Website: crate-barrel
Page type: store-pickup
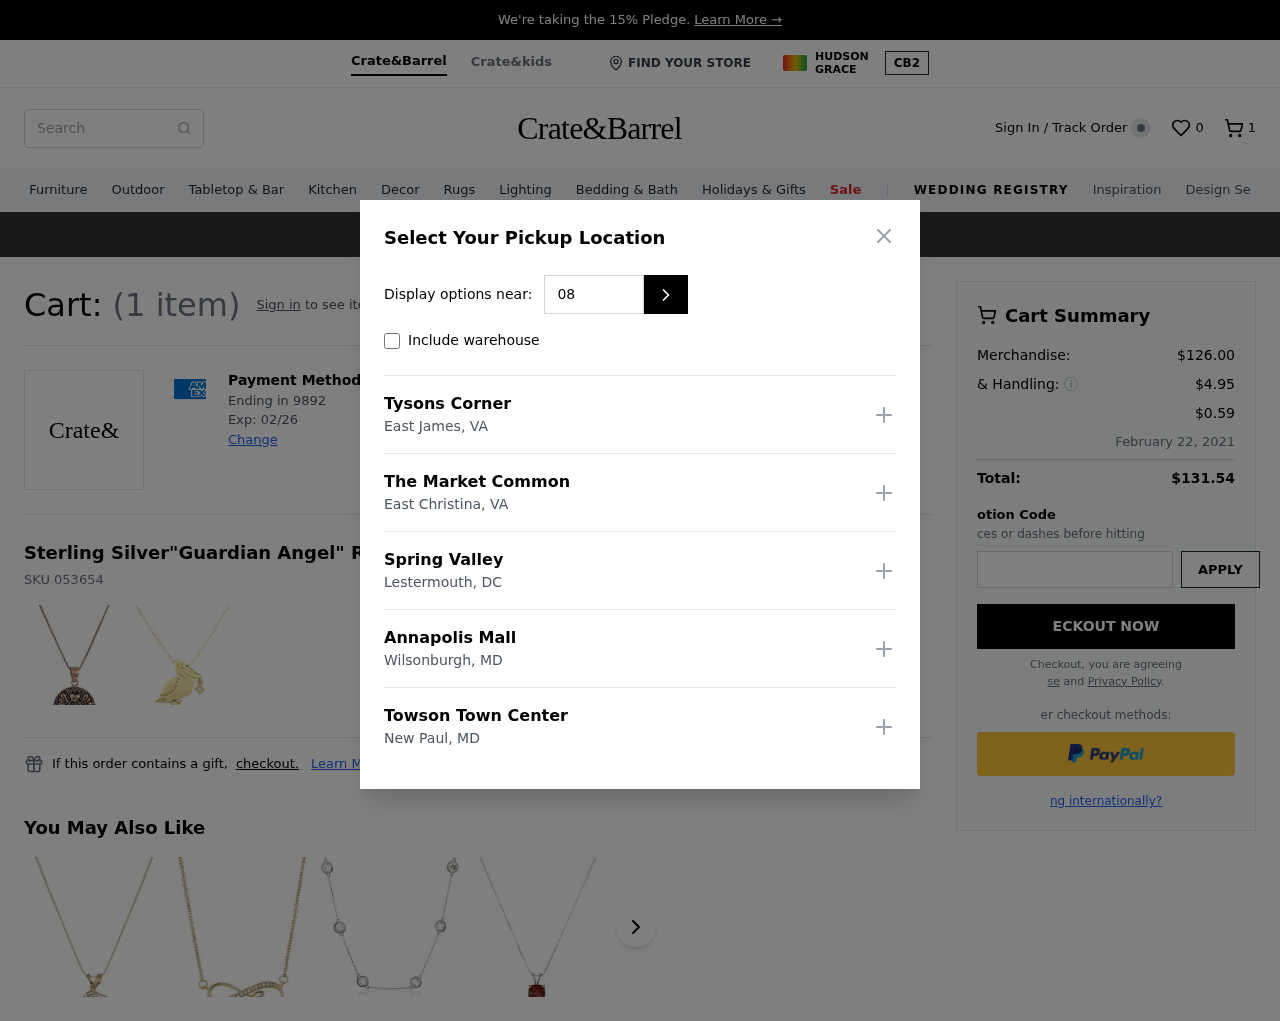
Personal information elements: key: PII_CARD_EXPIRY
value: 02/26
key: PII_CARD_LAST4
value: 9892
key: PII_LOCATION1_CITY
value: East James
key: PII_LOCATION1_NAME
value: Tysons Corner
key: PII_LOCATION1_STATE
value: VA
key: PII_LOCATION2_CITY
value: East Christina
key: PII_LOCATION2_NAME
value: The Market Common
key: PII_LOCATION2_STATE
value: VA
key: PII_LOCATION3_CITY
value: Lestermouth
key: PII_LOCATION3_NAME
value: Spring Valley
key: PII_LOCATION3_STATE
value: DC
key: PII_LOCATION4_CITY
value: Wilsonburgh
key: PII_LOCATION4_NAME
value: Annapolis Mall
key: PII_LOCATION4_STATE
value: MD
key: PII_LOCATION5_CITY
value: New Paul
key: PII_LOCATION5_NAME
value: Towson Town Center
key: PII_LOCATION5_STATE
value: MD
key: PII_POSTCODE
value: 08098
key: PII_STATE_ABBR2
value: MD
Product elements: key: PRODUCT1_NAME
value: Sterling Silver"Guardian Angel" Reversible Angel Pendant Necklace, 18"
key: PRODUCT1_SKU
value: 053654
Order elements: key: ORDER_NUM_ITEMS
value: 1
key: ORDER_NUM_ITEMS
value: (1 item)
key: ORDER_SUBTOTAL
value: $126.00
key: ORDER_SHIPPING_COST
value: $4.95
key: ORDER_SURCHARGE
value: $0.59
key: ORDER_DELIVERY_DATE
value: February 22, 2021
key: ORDER_TOTAL
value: $131.54
Search elements: key: HEADER_SEARCH
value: Search
Other elements: key: WISHLIST_NUM_ITEMS
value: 0